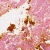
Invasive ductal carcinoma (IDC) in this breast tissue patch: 0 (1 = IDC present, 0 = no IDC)